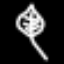
Label: leaf